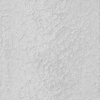
Label: not_dusty